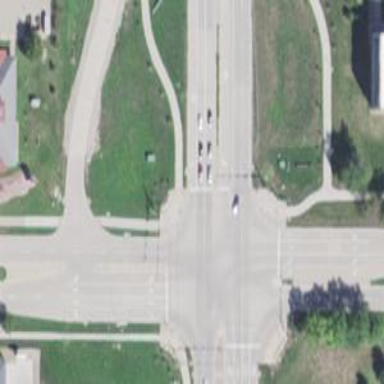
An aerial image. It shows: Secondary link road.